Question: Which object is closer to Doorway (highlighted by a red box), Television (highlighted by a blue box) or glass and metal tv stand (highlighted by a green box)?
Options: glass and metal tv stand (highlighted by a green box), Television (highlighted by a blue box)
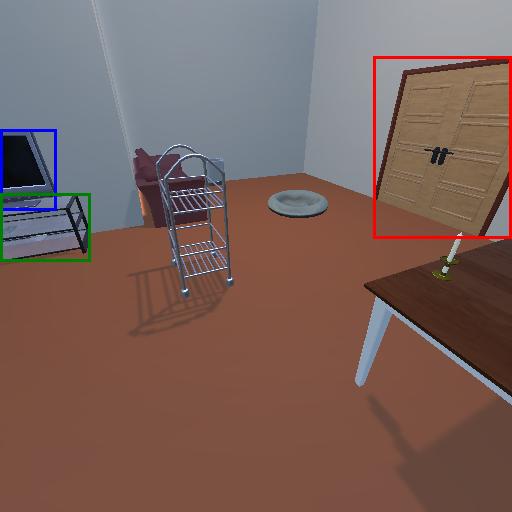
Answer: glass and metal tv stand (highlighted by a green box)